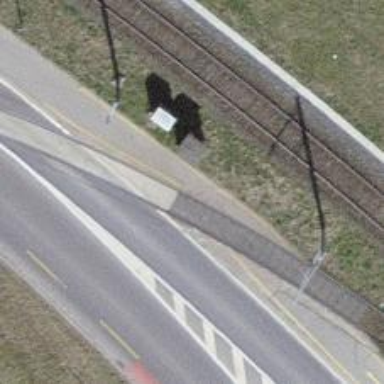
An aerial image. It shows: Railway crossing with lights and full barrier.